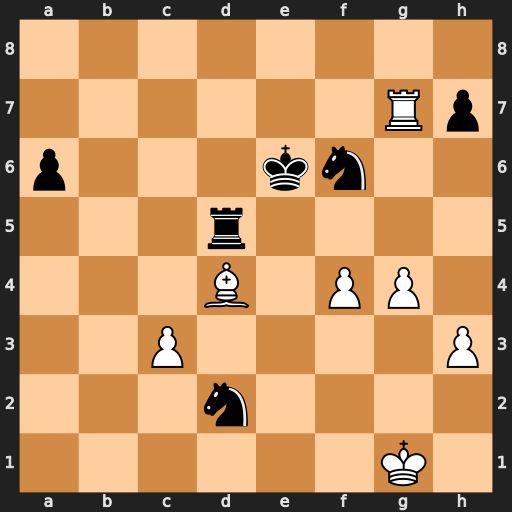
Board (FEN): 8/6Rp/p3kn2/3r4/3B1PP1/2P4P/3n4/6K1
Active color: w
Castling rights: -
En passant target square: -
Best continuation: f5+ Kd6 Bxf6